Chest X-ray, PA view. Patient: 67 years old, sex F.
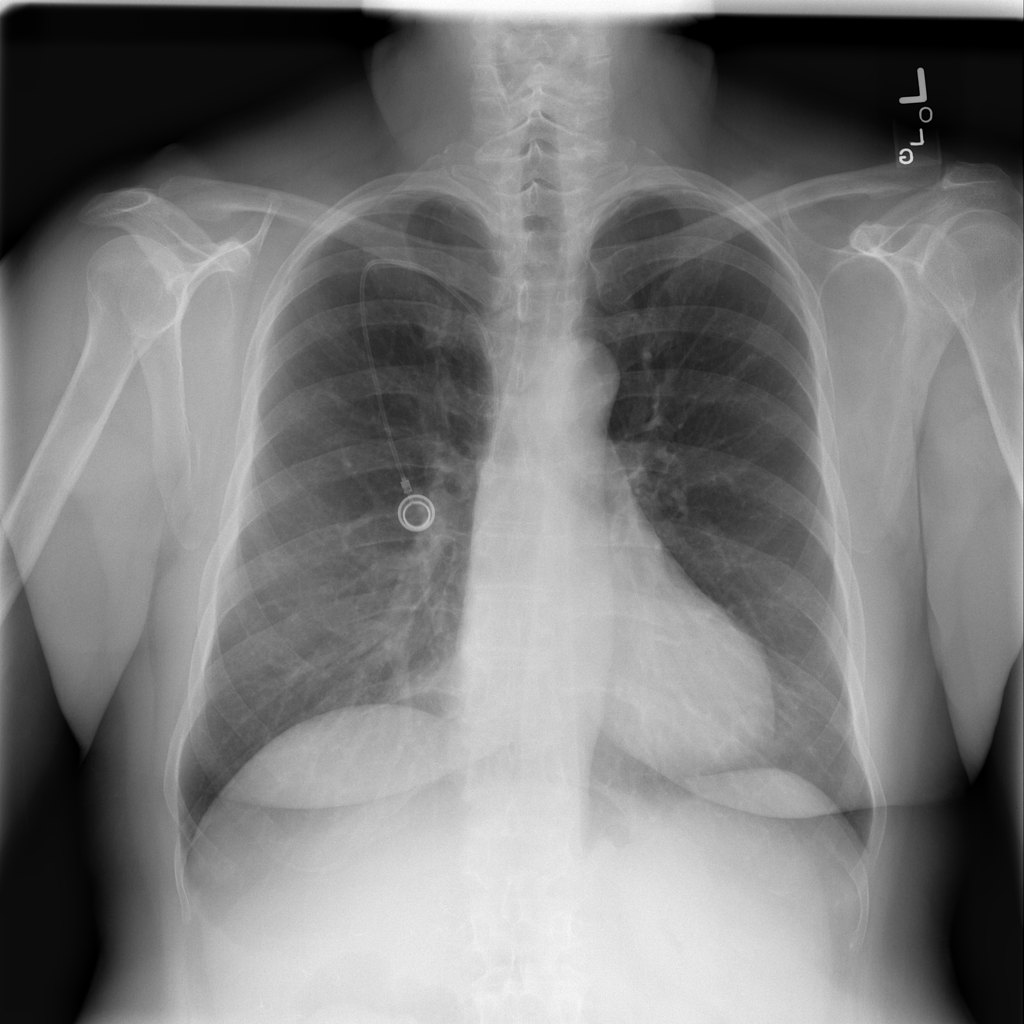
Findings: No Finding